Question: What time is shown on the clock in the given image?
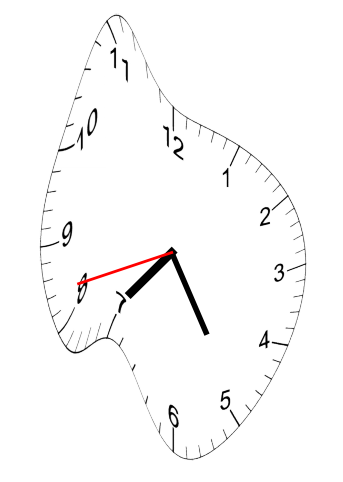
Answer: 07:24:42